Interaction volume radius: 5 \u00c5
Interaction volume height: 20 \u00c5
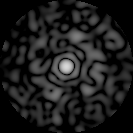
Disorder parameter: 0.8628